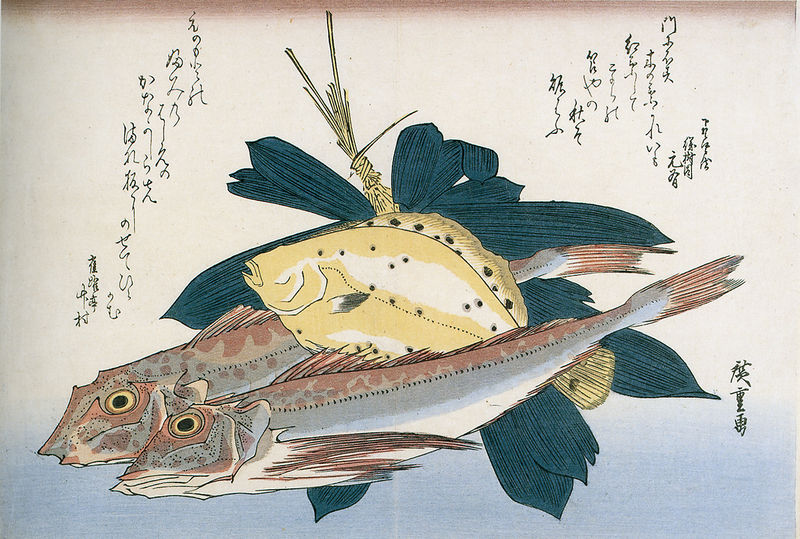
Titel: Zwei Kanagashira (Knurrhahn) und Konoha Karei (Flunder) auf Sasa (Bambusblätter)
Künstler: Utagawa Hiroshige
Institution: Wisconsin, Chazen Museum of Art, E. B. Van Vleck Collection
Schlagwörter: blau, blätter, gruppe, meer, wasser, gelb, grün, see, skizze, stroh, zeichen, zeichnung, rot, gericht, augen, tot, drei, stillleben, farbig, holzschnitt, japan, schrift, bündel, getreide, grafik, japanisch, punkte, tusche, algen, schwimmen, asien, text, asiatisch, fisch, koi, maul, bambus, fische, forelle, gegenständlich, meerestiere, flossen, scholle, kalligraphie, goldfisch, drei fische, ch, zext, knurrhahn, japanisches meer, asiatische buchstaben, seitenlinie